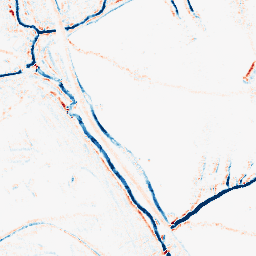
Category: morphological
Decomposition family: morphological_square
Decomposition parameters: operation: average
size: 5
Upsampling method: bspline
Upsampling parameters: scale: 4
Upsampling scale: 4